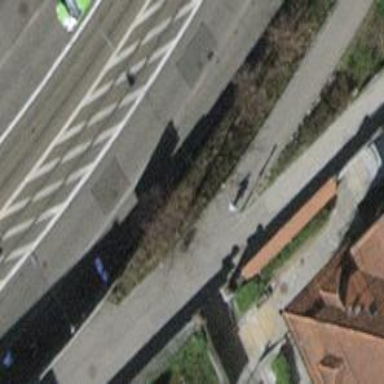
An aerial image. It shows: Parking entrance.